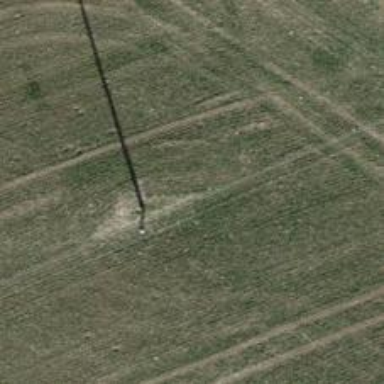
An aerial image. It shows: Power pole.